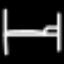
Label: bed